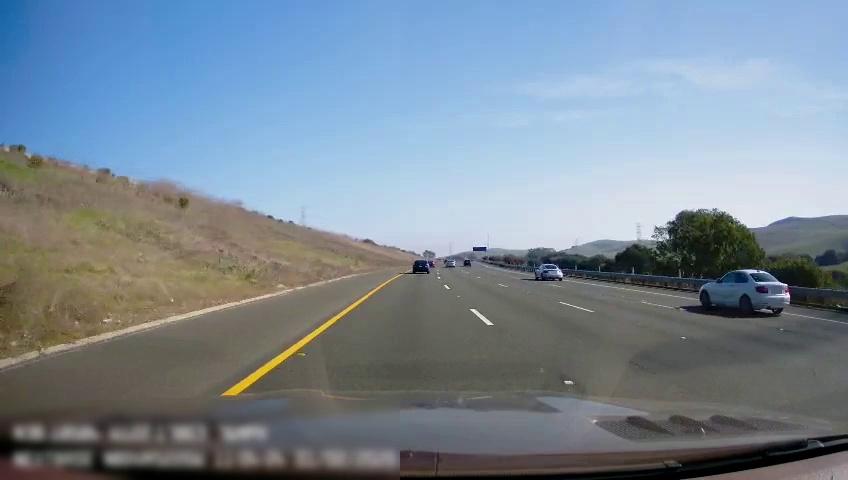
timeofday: Day
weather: Sunny
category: Drivable Space
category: Vehicles | Car
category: Vehicles | Car
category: Vehicles | Car
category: Vehicles | Car
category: Lanes | Alternate Lane
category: Lanes | Alternate Lane
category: Lanes | Alternate Lane
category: Lanes | Current Lane
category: Lanes | Alternate Lane
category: Traffic | Signs